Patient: sex M, age 26
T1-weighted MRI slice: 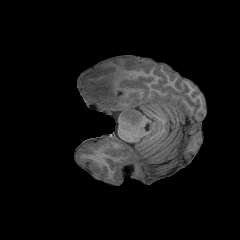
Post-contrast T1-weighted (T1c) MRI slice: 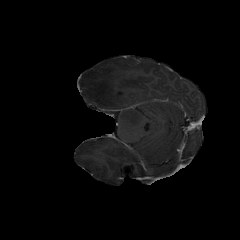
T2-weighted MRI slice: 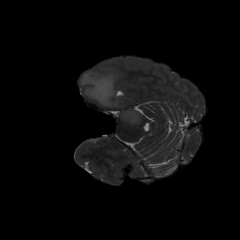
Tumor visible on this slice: yes
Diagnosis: Astrocytoma, IDH-mutant
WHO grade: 3